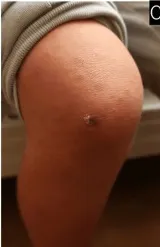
Skin findings on the limbs. (C) A tick-bite eschar on the right kneecap.
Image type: medical_photograph (skin_photograph)